Question: So I am trying to achieve a layout like the below picture. But have trouble with 'Autolayout'.
I have managed to get the left 'ImageView' showing and the 5 'Labels', but the right 'ImageView' is getting cut off and not showing at all.
Label constraints:
- all 5 are equal width
- the top have top space to container
- bottom have bottom space to container
- all of them have trailing and leading space to both ImageViews
- vertical spacing between each label
Left ImageView constraints:
- height
- leading space
- top space
- bottom space
Right ImageView constraints:
- height
- trailing space
- top space
- bottom space

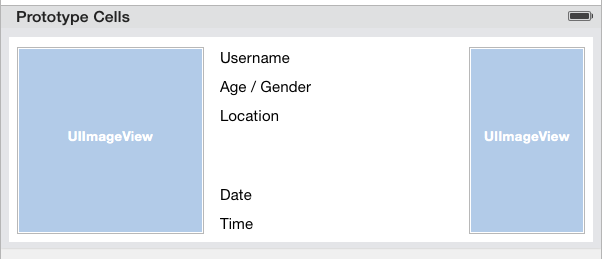
Answer: There is no need to set the height of the image views due to top and bottom margins you have set
I would setup this as follows:
1. Left image view: top, leading left, bottom, width
2. Right image view: top, trailing right, bottom, width
3. Labels: top, leading left to left image view, trailing right to right image view >= 8
This fixes the images and lets the label widths be flexible.